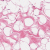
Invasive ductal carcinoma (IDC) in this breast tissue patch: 0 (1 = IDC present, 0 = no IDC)